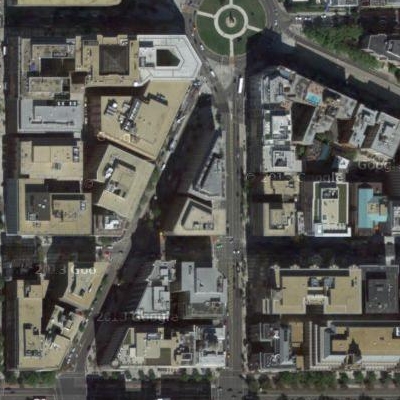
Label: cIndustry